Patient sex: F
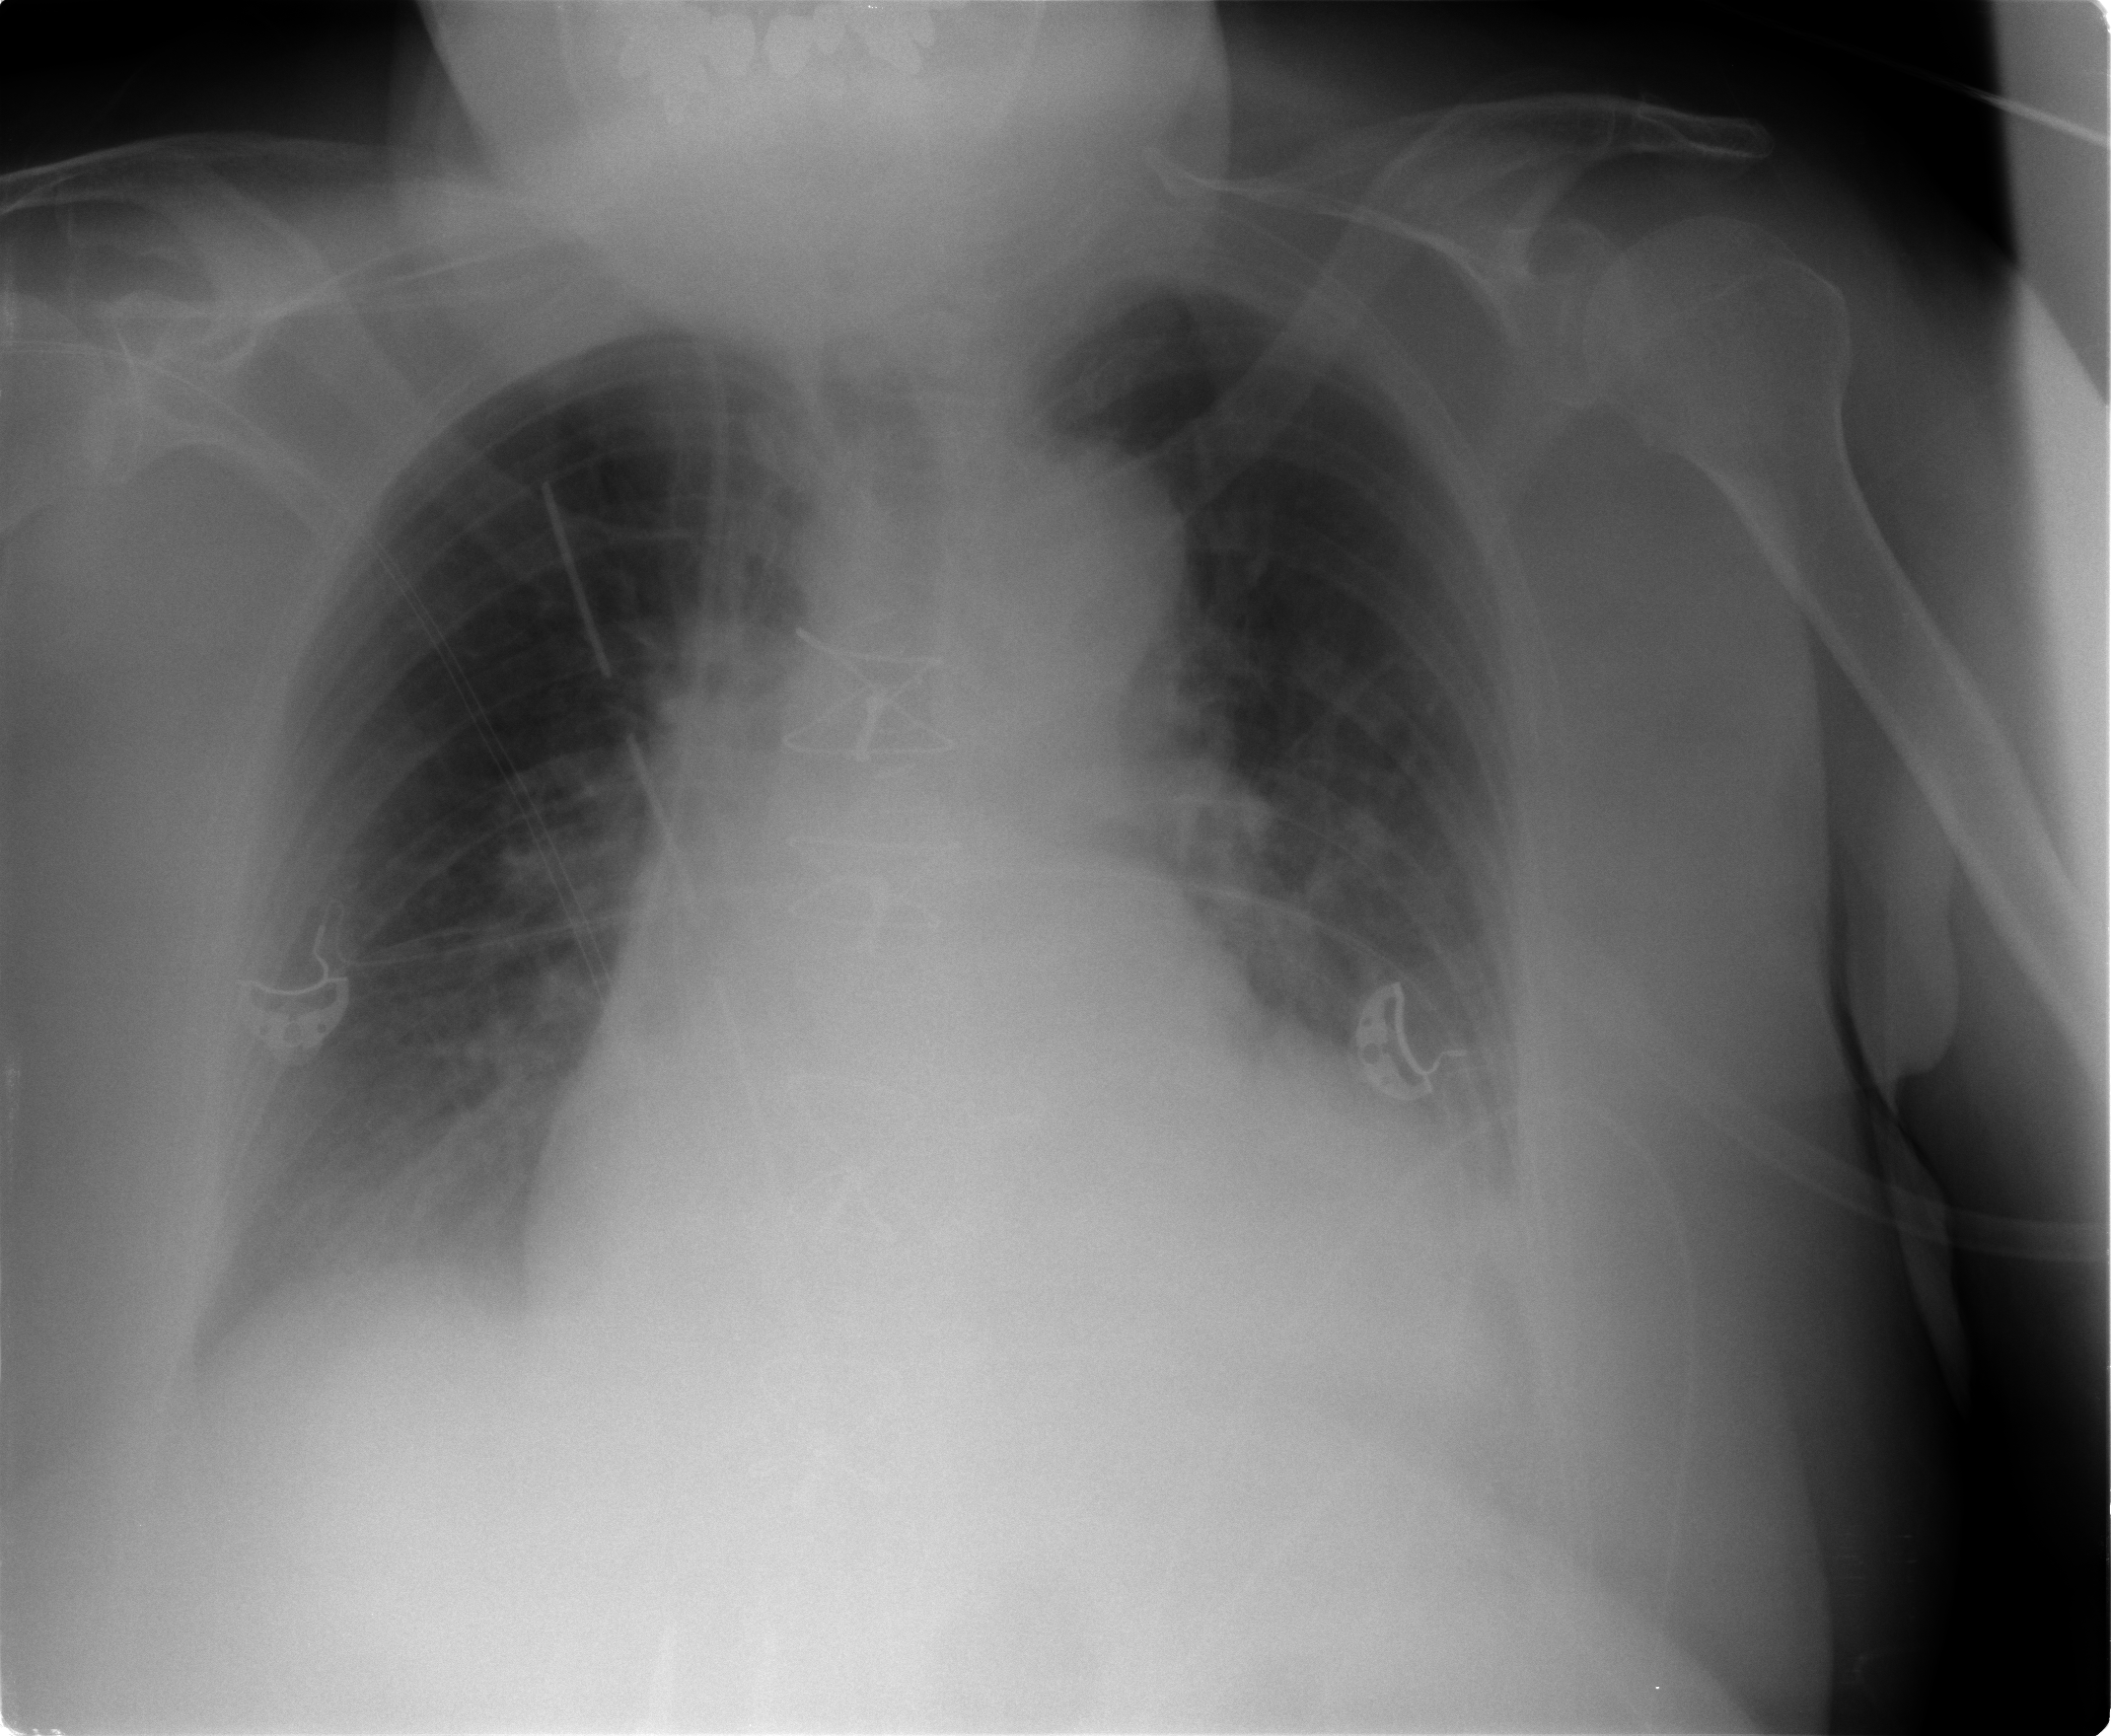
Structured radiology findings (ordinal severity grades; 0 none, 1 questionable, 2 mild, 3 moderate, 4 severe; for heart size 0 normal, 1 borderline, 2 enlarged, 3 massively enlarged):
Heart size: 3
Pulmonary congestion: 2
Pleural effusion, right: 2
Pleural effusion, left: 2
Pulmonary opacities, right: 0
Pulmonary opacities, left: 0
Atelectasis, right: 2
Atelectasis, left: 2